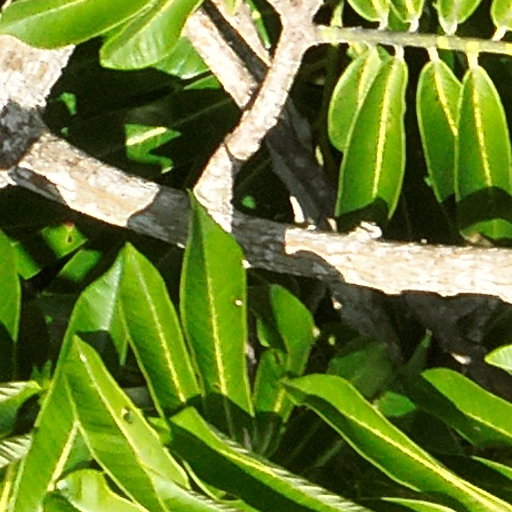
Species: Virola surinamensis
GBIF accepted scientific name: Virola surinamensis
Crown area (m\u00b2): 170.433